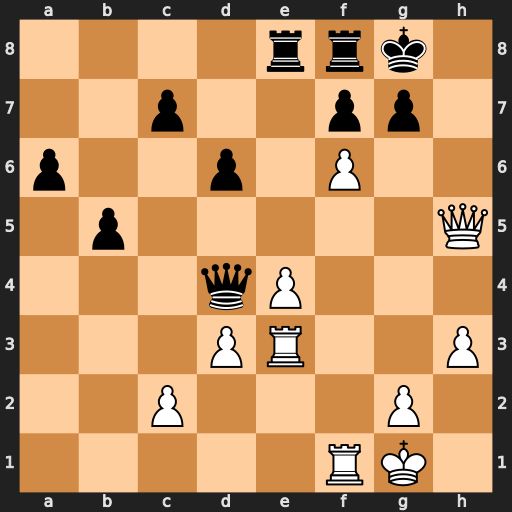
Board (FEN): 4rrk1/2p2pp1/p2p1P2/1p5Q/3qP3/3PR2P/2P3P1/5RK1
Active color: w
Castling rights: -
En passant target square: -
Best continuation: Qg5 Qxe3+ Qxe3